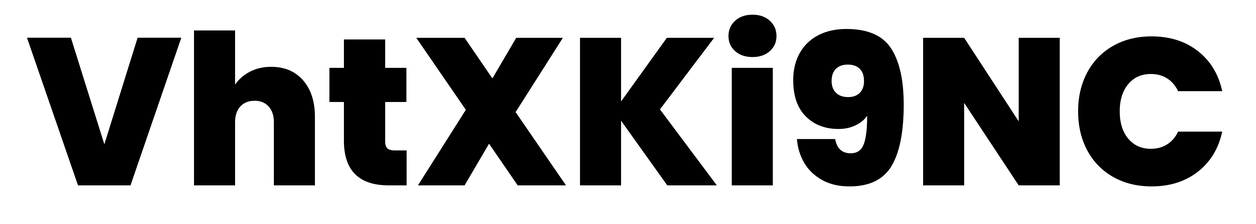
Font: Poppins-ExtraBold